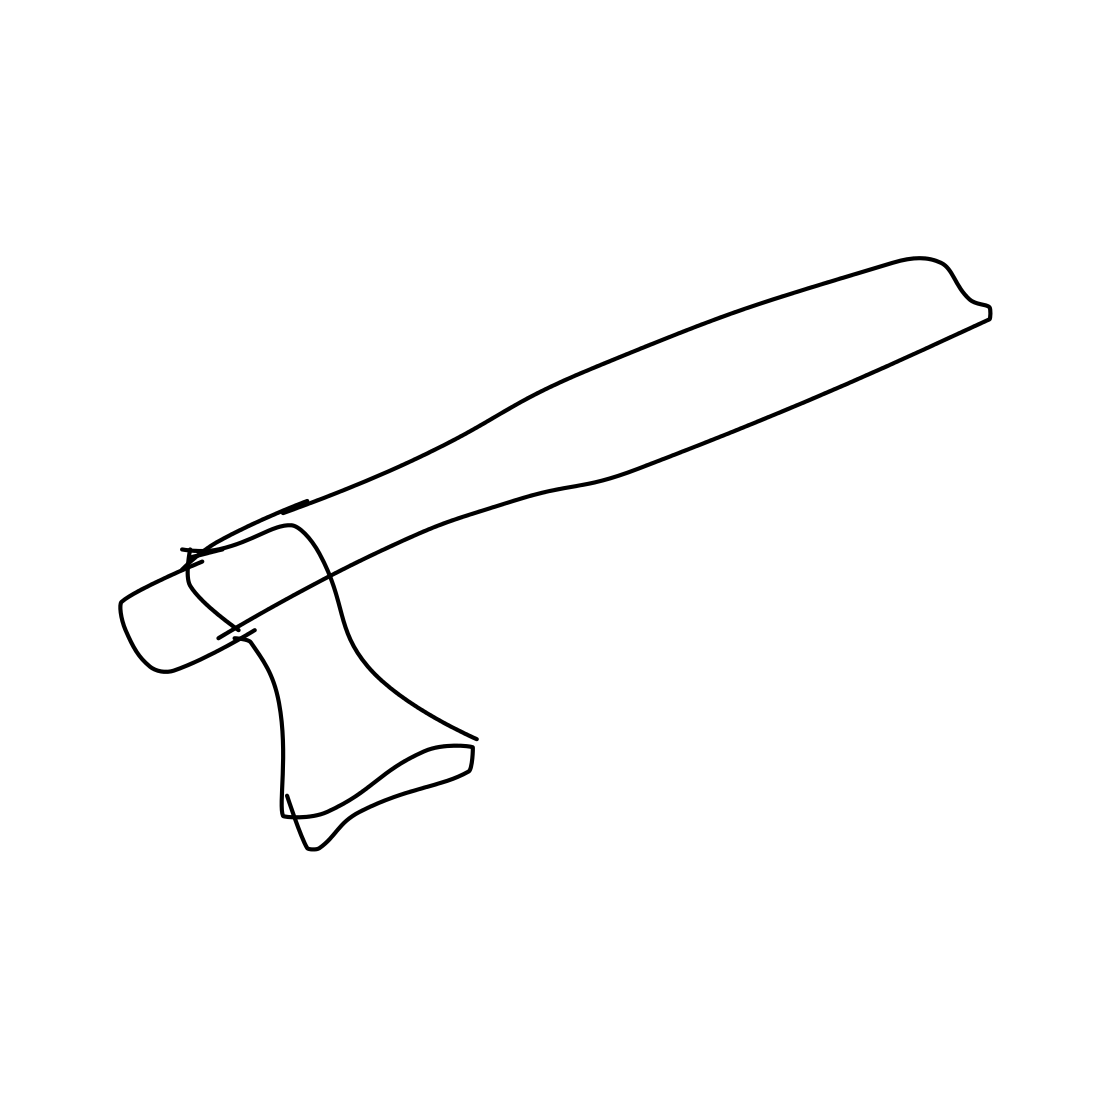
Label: axe